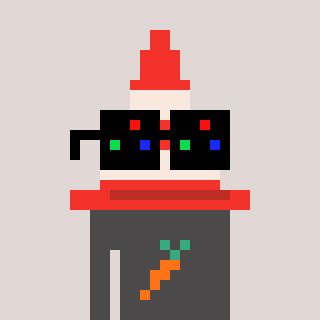
a pixel art character with square black sunglasses, a cone-shaped head and a grayscale-colored body on a warm background